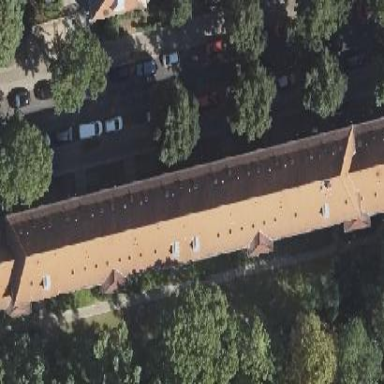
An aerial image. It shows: Hipped roof apartment building.